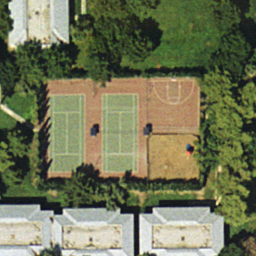
Label: tennis court